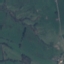
Land use / land cover class: Pasture